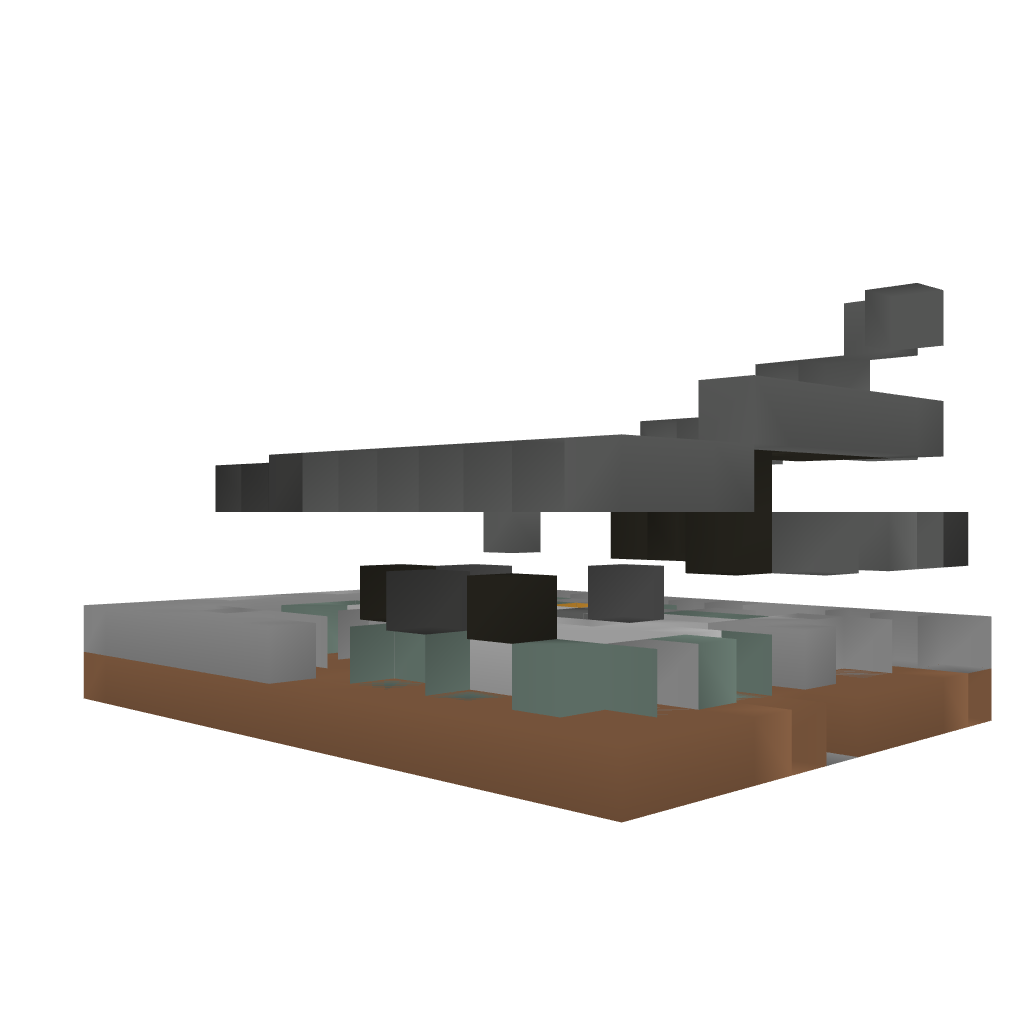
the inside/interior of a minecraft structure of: Lost Yard